Field crop: maize
Growth stage: 2
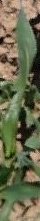
Species: maize